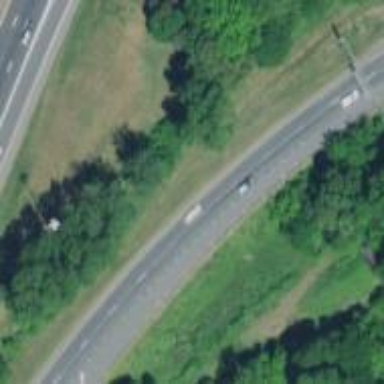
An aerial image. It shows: Motorway link.